Question: I have drawn an orthogonal linked list that looks like this.
:
And I want to know if I clicked INSIDE of any Node (rectangle) and tell me witch rectangle with a message box with the data or number that it has
The nodes are drawn with this method:
'''
public void Dnode(float px, float py, int data)
{
Pen penBlack= new Pen(Color.Black, 1);
RectangleF[] rects =
{
new RectangleF(px, py, 50.0F, 50.0F),
new RectangleF(px + 10, py + 10, 30.0F, 30.0F)
};
G.DrawRectangles(penBlack, rects);
G.DrawLine(penBlack, px, py, px + 10, py + 10);
G.DrawLine(penBlack, px + 50, py, px + 40, py + 10);
G.DrawLine(penBlack, px + 50, py + 50, px + 40, py + 40);
G.DrawLine(penBlack, px, py + 50, px + 10, py + 40);
if (data!= -1)
G.DrawString(data.ToString(), new Font("Arial", 10, FontStyle.Bold), Brushes.Black,
new Point((int) px + 16, (int) py + 14));
else
G.DrawString("*", new Font("Arial", 12, FontStyle.Bold), Brushes.Red,
new Point((int) px + 19, (int) py + 18));
}
'''
every node has this
'''
public class Node
{
public int data;
public int pointX, pointY;
public Node left, right, up, down;
public Node(int x)
{
data = x;
left = right = up = down = null;
pointX = 0;
pointY = 0;
}
}
'''
The idea that I had was to get the point that I clicked with the click event in the main form and then compare it with every node of the list but then I realized it will only work if I clicked the specific point that the node class has
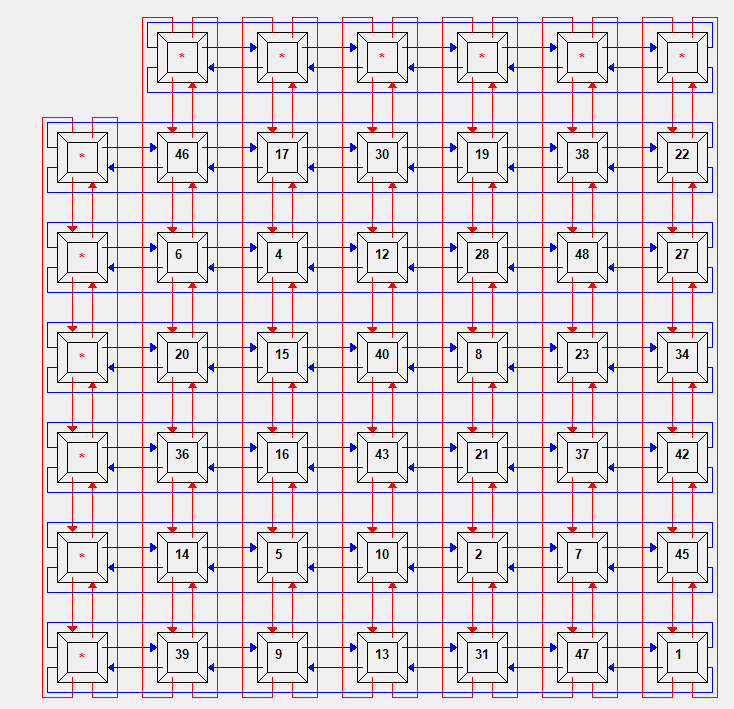
Answer: You could add an 'bool isClicked(float x, float y)' method to the node class and see if the point with (x, y) coordinates falls into the square that was drawn for each node.
For that, x and y need to respect the following conditions:
- -